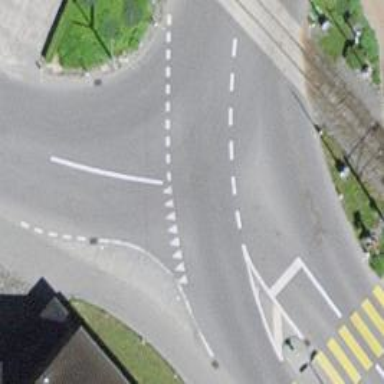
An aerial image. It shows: Road with "give way" sign.